Field crop: maize
Growth stage: 2
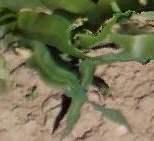
Species: maize